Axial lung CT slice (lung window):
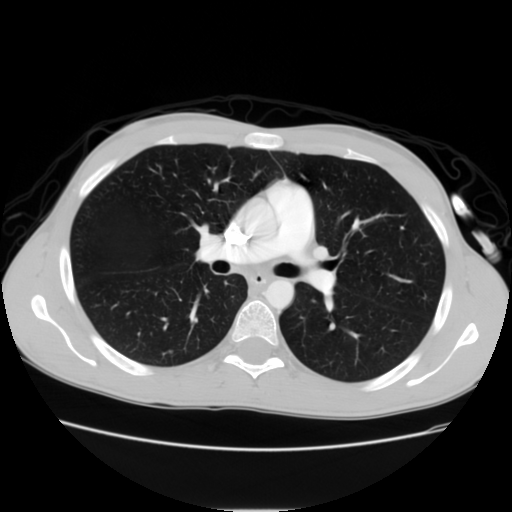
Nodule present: no